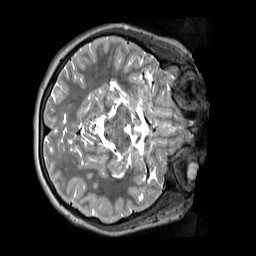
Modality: T2w
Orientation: axial
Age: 11
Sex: female
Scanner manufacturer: siemens
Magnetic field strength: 3 T
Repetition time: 3.2 s
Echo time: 0.408 s